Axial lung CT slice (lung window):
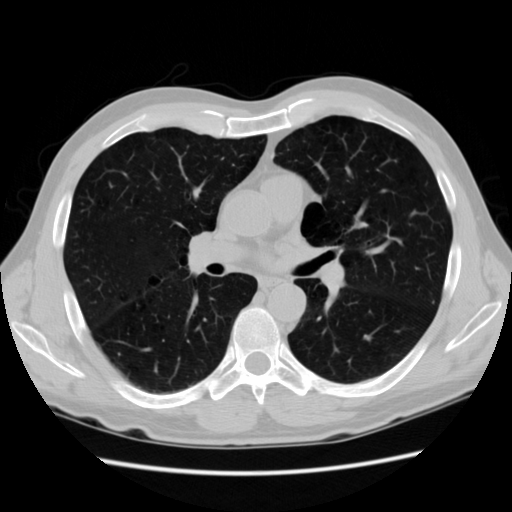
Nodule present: no